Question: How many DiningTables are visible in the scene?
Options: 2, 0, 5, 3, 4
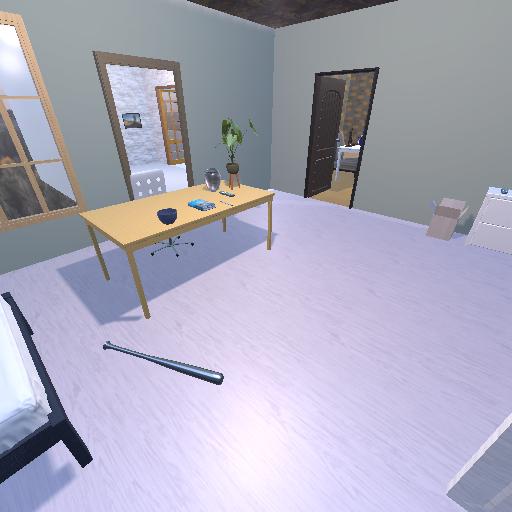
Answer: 2